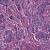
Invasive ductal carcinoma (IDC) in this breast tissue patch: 1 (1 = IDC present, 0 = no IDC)